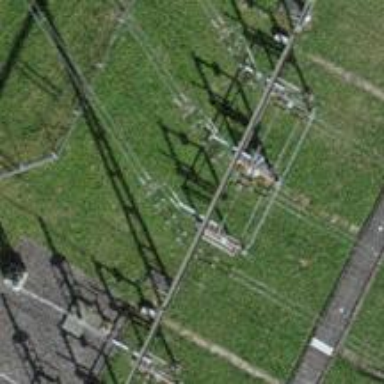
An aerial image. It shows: Insulator used in power equipment.